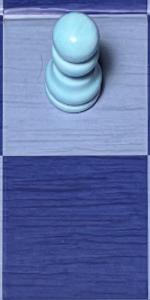
Label: Empty